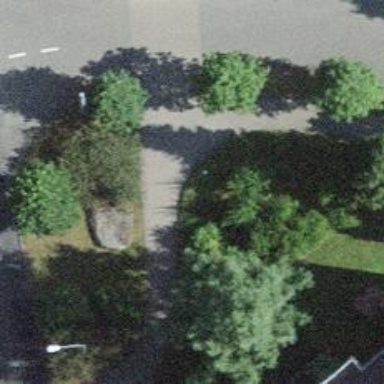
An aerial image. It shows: Sidewalk along the footway.